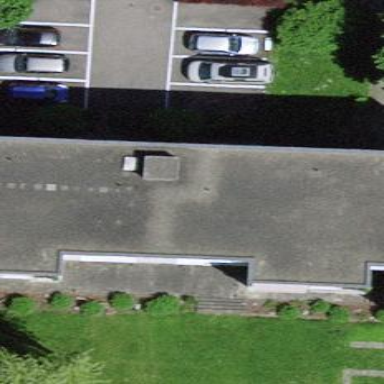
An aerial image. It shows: View of apartment building.